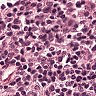
Metastatic tissue present: no